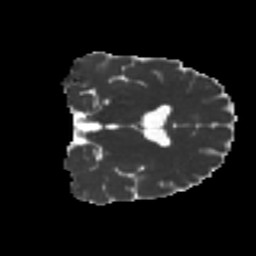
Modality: MD
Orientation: coronal
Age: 22
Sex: male
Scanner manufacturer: ge
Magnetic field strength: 3 T
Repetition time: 7.8 s
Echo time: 0.0607 s